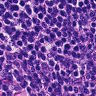
Metastatic tissue present: no